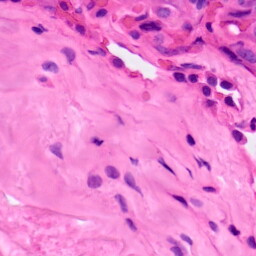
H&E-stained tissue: Lung